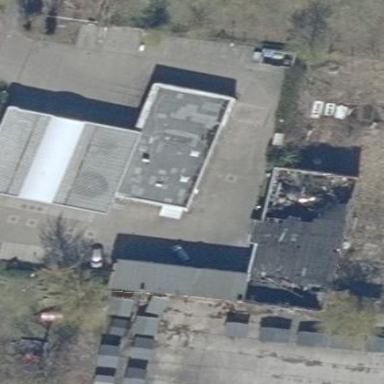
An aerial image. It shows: Building designated for providing fuel.